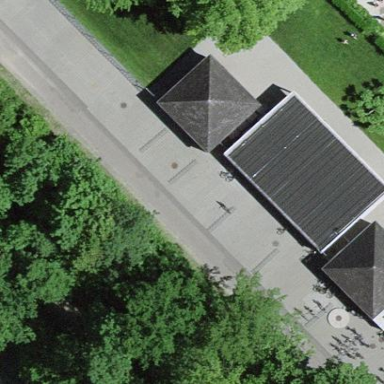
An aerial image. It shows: Bicycle parking facility.